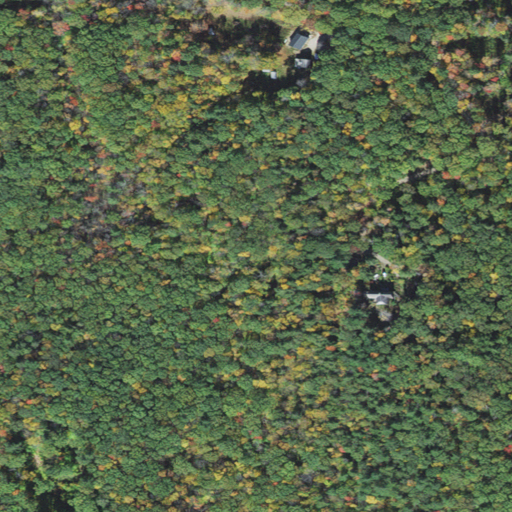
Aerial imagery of mountain in New Hampshire named Whipple Hill containing mixed forest, deciduous forest, open development, and evergreen forest